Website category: phone
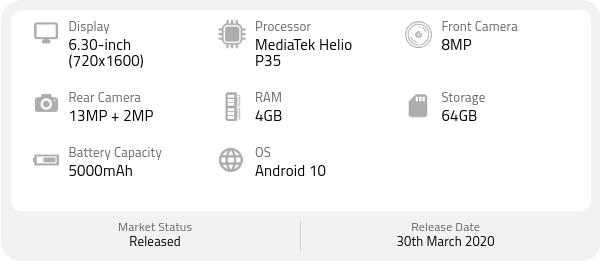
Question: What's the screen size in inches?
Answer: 6.30-inch

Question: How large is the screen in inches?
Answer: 6.30-inch

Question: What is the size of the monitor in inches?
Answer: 6.30-inch

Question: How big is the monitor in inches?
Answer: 6.30-inch

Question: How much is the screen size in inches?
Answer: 6.30-inch

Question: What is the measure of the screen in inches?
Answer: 6.30-inch

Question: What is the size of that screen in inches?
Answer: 6.30-inch

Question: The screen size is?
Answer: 6.30-inch

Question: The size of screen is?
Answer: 6.30-inch

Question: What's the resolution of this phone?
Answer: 720x1600

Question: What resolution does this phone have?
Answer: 720x1600

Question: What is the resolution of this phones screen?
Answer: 720x1600

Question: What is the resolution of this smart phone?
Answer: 720x1600

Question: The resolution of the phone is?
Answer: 720x1600

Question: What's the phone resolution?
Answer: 720x1600

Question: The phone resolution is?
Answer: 720x1600

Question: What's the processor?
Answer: MediaTek Helio P35

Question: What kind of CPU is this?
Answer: MediaTek Helio P35

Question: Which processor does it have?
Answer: MediaTek Helio P35

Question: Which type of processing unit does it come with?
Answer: MediaTek Helio P35

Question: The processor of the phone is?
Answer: MediaTek Helio P35

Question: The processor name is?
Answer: MediaTek Helio P35

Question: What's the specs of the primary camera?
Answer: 13MP + 2MP

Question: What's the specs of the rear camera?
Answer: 13MP + 2MP

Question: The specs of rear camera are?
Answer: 13MP + 2MP

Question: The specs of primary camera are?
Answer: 13MP + 2MP

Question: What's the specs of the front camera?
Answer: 8MP

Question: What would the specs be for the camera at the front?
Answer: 8MP

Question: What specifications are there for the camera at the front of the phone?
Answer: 8MP

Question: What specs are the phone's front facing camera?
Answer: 8MP

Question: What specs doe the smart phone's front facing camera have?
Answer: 8MP

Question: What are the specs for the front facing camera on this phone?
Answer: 8MP

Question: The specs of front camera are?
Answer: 8MP

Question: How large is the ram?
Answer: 4GB

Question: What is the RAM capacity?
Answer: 4GB

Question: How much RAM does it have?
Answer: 4GB

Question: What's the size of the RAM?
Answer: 4GB

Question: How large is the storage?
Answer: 64GB

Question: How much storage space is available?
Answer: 64GB

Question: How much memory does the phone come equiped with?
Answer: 64GB

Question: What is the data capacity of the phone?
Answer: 64GB

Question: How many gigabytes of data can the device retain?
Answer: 64GB

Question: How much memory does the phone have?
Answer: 64GB

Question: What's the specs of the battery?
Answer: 5000mAh

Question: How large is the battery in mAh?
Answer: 5000mAh

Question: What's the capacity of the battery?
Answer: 5000mAh

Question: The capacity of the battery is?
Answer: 5000mAh

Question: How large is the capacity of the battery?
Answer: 5000mAh

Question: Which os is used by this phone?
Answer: Android 10

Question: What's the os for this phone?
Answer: Android 10

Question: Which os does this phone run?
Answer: Android 10

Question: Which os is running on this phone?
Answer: Android 10

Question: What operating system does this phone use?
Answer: Android 10

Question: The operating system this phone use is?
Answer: Android 10

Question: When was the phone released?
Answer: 30th March 2020

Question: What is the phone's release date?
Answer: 30th March 2020

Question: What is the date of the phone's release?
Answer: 30th March 2020

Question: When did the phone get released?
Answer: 30th March 2020

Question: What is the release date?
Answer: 30th March 2020

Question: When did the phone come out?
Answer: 30th March 2020

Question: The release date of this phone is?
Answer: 30th March 2020